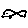
Label: fish